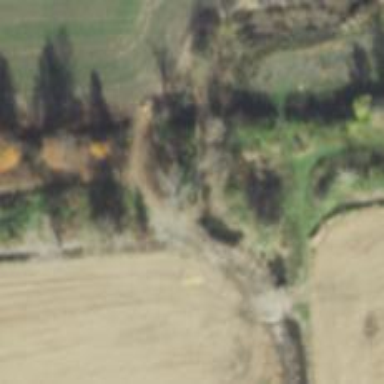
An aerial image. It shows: Abandoned railway bridge.